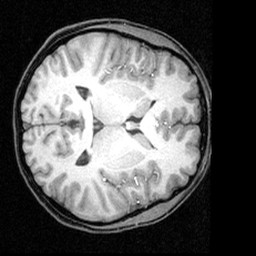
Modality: T1w
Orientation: axial
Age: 22
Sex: female